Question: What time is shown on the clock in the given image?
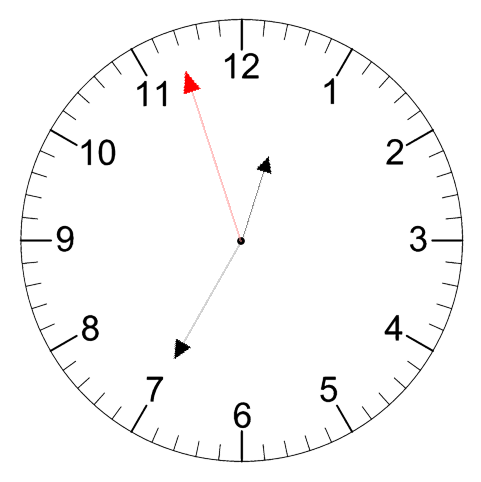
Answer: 12:34:57